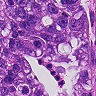
Metastatic tissue present: yes